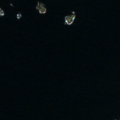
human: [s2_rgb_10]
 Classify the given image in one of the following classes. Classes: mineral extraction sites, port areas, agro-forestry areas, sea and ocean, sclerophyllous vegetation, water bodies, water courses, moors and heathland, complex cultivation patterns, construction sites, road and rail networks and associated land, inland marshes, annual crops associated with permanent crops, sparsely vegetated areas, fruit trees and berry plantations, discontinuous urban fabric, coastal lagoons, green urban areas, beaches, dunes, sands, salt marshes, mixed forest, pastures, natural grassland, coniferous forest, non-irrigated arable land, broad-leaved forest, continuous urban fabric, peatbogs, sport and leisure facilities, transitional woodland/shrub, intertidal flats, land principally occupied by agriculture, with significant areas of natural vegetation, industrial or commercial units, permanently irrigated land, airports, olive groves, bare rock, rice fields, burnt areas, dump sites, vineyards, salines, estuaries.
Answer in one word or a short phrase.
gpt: sea and ocean